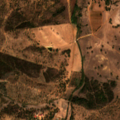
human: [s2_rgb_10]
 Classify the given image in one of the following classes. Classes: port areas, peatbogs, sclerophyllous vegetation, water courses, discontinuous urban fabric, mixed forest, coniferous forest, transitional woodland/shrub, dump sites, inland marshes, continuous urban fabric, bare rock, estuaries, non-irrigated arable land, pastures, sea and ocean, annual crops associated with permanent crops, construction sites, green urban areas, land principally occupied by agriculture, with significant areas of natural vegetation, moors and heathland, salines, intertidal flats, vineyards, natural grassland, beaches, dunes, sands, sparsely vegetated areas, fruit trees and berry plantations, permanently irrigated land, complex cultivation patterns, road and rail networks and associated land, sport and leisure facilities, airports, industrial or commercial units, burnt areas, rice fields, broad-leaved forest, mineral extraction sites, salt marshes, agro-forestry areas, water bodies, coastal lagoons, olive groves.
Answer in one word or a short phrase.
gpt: non-irrigated arable land, agro-forestry areas, broad-leaved forest, transitional woodland/shrub